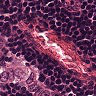
Metastatic tissue present: yes